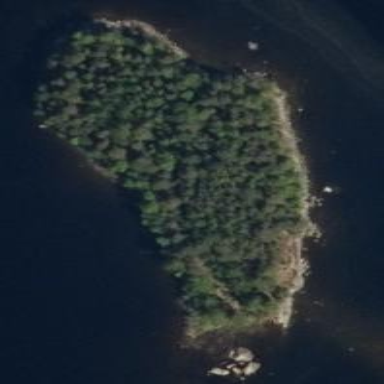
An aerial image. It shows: Islet surrounded by woodland.